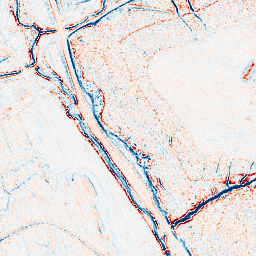
Category: edge_preserving
Decomposition family: anisotropic_diffusion
Decomposition parameters: iterations: 5
kappa: 100
gamma: 0.2
Upsampling method: regularized
Upsampling parameters: scale: 2
lambda_reg: 0.001
Upsampling scale: 2